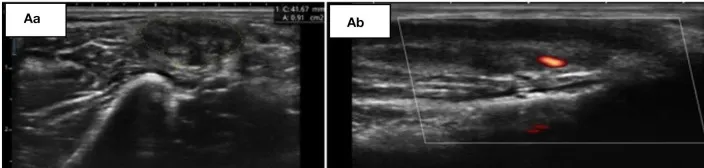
(A) Initial findings from ultrasonography (USG). Transverse (Aa) and longitudinal (Ab) view of the left ulnar nerve at the supraepicondylar region.
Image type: radiology (ultrasound)